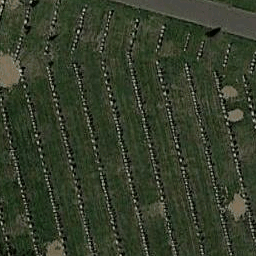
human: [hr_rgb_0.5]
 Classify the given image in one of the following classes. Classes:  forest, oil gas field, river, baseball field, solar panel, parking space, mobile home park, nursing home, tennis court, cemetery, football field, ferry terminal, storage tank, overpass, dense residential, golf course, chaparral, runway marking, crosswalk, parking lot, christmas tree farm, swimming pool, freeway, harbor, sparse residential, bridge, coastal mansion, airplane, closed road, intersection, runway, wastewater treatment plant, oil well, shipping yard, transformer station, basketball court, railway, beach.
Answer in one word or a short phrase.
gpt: cemetery